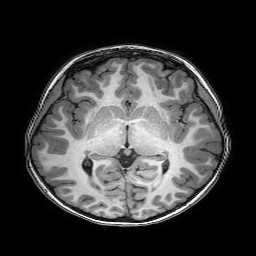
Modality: T1w
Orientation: coronal
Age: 6
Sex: female
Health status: healthy